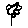
Label: flower